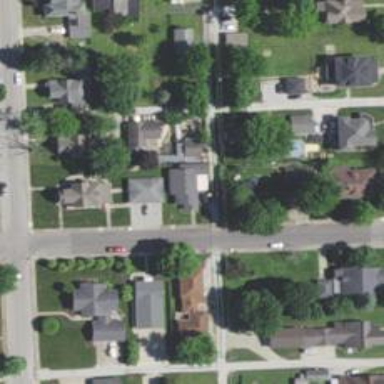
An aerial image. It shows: Alley classified as service road.